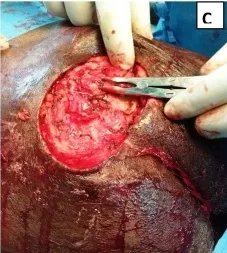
Intraoperative view of sacral pressure ulcer and excision of tissues. . C: bone curettage.
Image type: medical_photograph (other_medical_photograph)